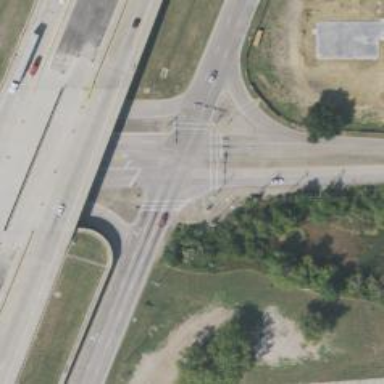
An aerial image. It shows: Secondary road with separate sidewalks.